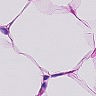
Metastatic tissue present: no